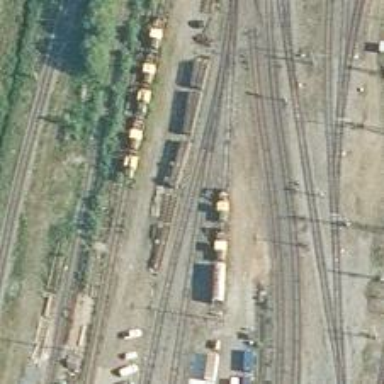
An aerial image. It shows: Railway spur service.